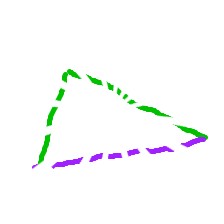
Shape: triangle